Question: I'm interest to know if it's possible to create a border with css3 which is similar to the following image?

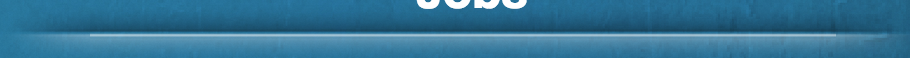
Answer: Use 'box-shadow'
'''
body {
background: grey
}
div {
position: absolute;
width: 70%;
height: 30%;
top: 0;
right: 0;
bottom: 0;
left: 0;
margin: auto;
background: #666;
/* BOX SHADOW APPLIES THE EFFECT YOU'RE AFTER */
box-shadow: inset 0 -18px 16px -16px #444, 0 6px 6px -7px #fff, 0 14px 8px -7px #444;
}
'''
'''
<div></div>
'''